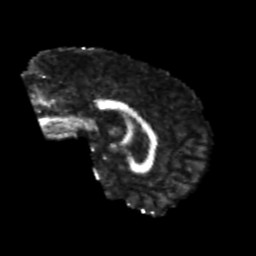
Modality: FA
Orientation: sagittal
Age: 24
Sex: male
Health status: healthy
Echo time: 0.074 s